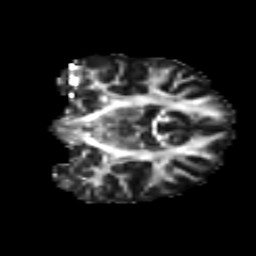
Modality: FA
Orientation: coronal
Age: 16
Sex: female
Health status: ill
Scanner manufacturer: ge
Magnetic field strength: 3 T
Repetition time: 6.776 s
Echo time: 0.0794 s